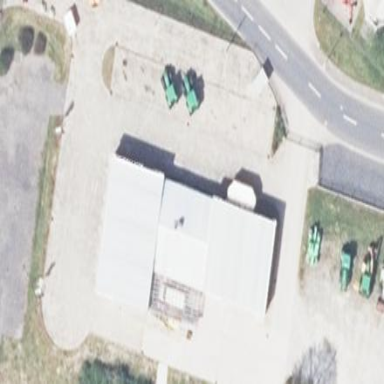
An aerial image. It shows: Commercial building.